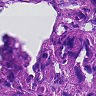
Metastatic tissue present: yes